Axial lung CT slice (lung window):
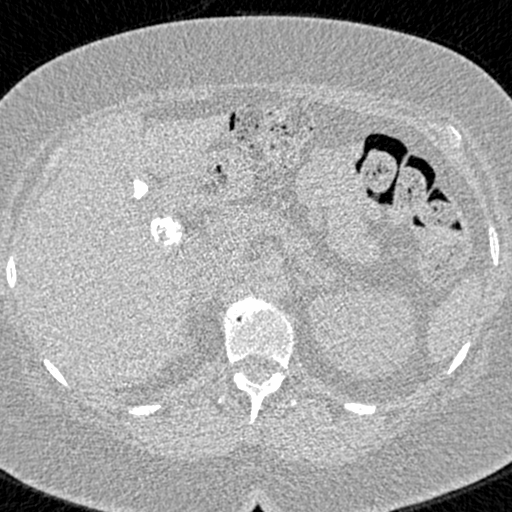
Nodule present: no